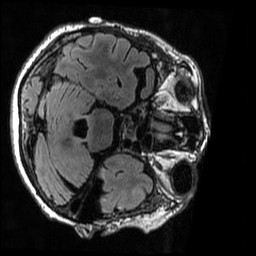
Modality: T2w
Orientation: axial
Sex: female
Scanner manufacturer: ge
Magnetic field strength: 3 T
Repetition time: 6 s
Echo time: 0.1265 s